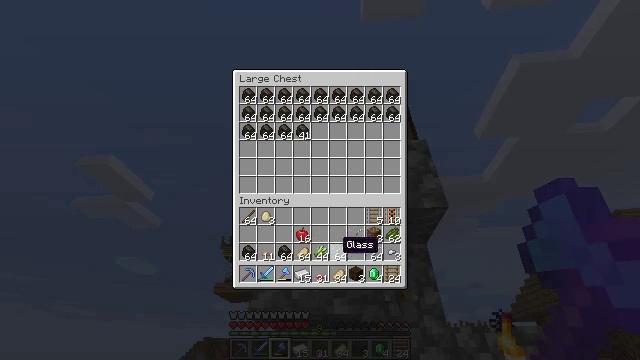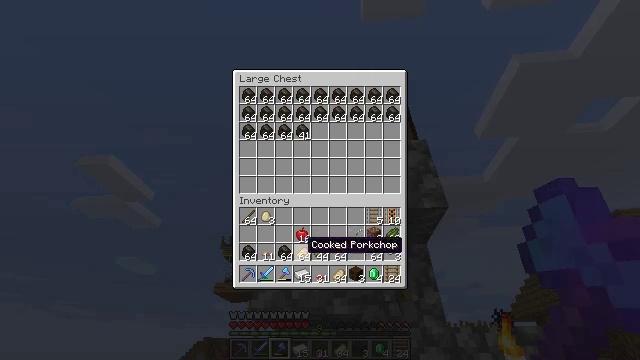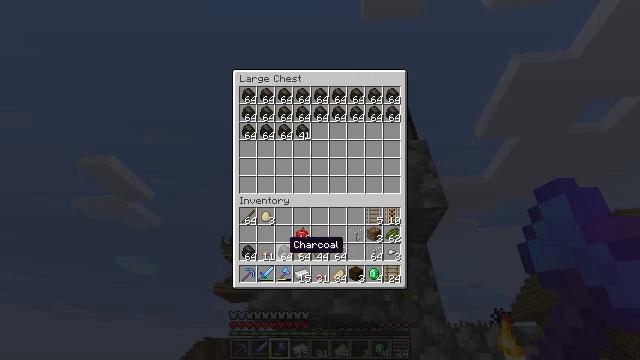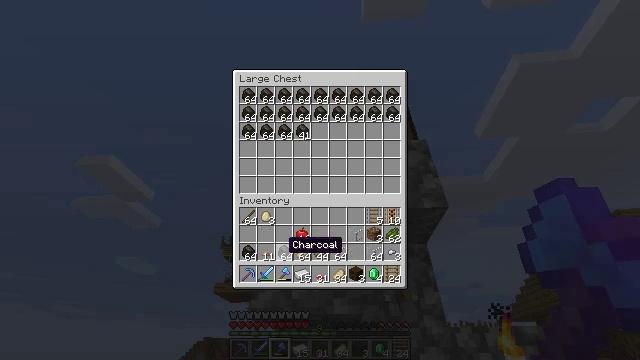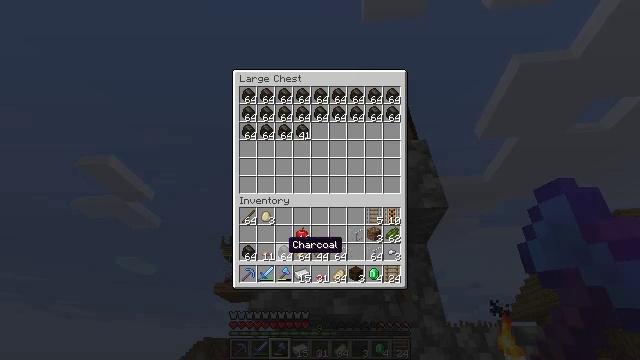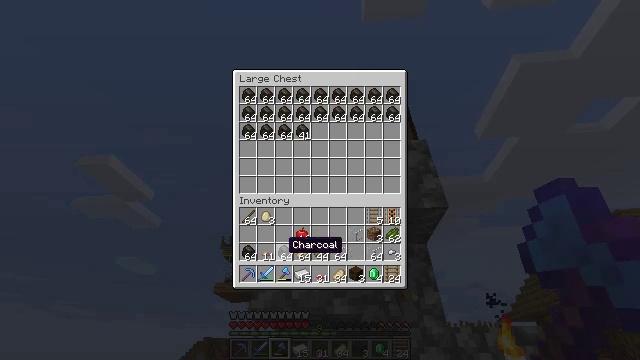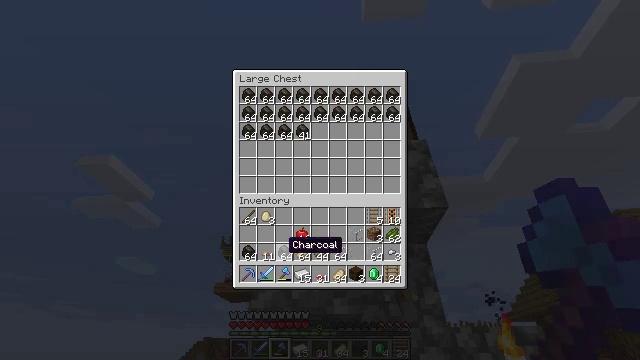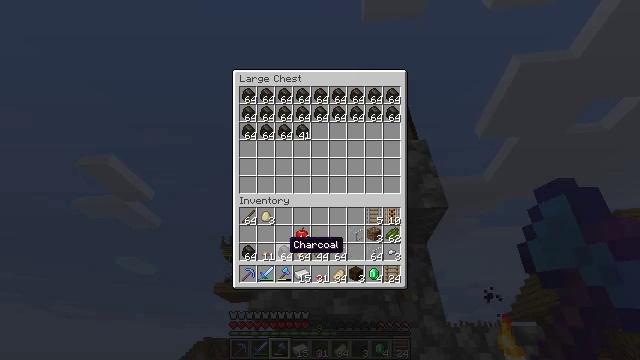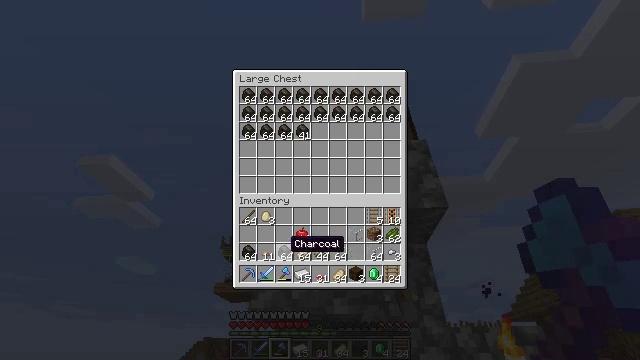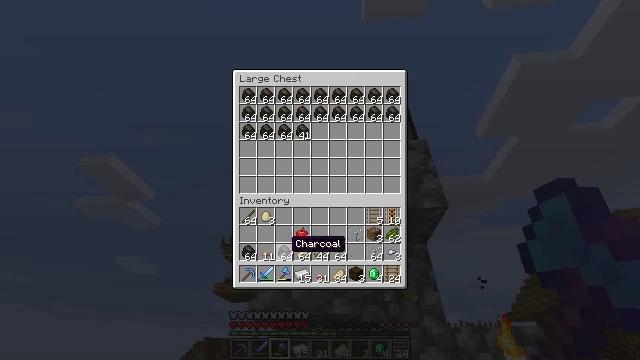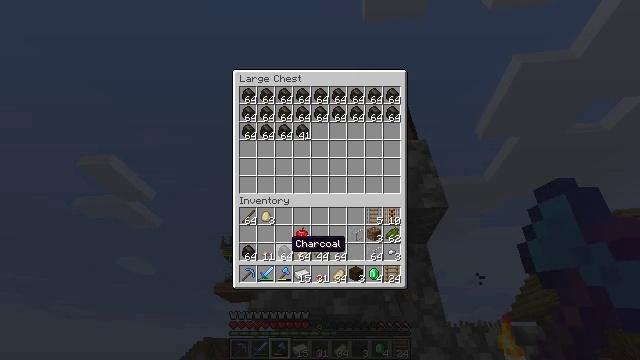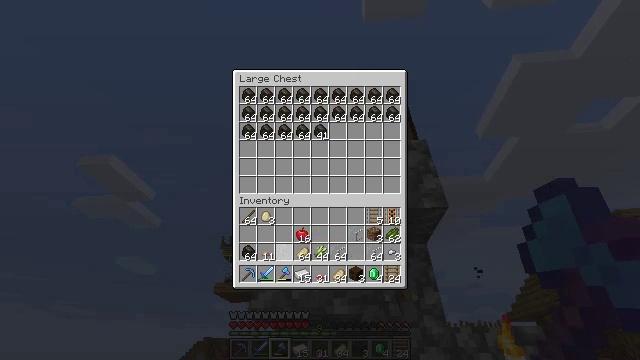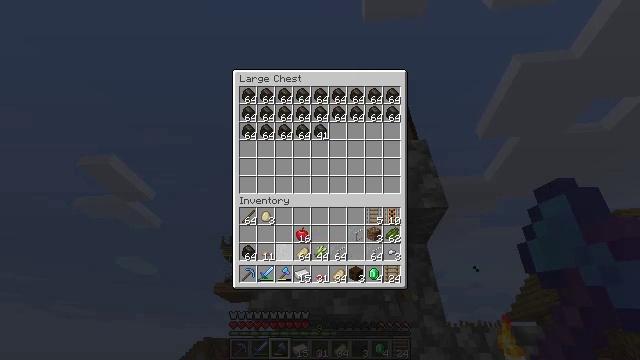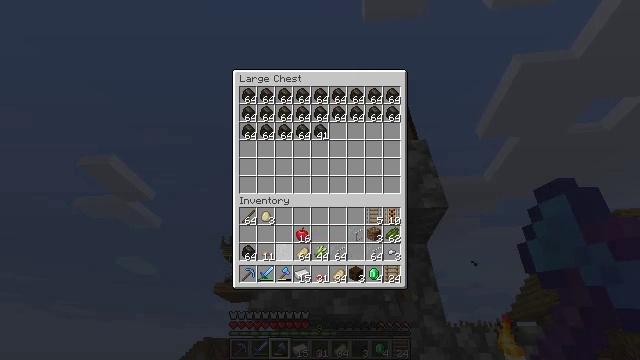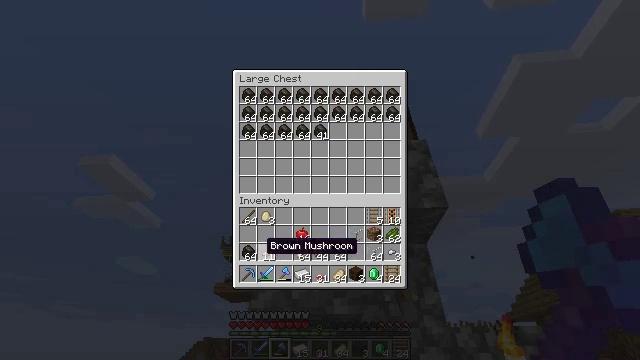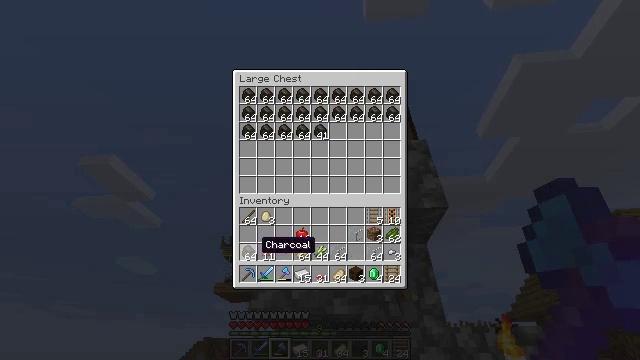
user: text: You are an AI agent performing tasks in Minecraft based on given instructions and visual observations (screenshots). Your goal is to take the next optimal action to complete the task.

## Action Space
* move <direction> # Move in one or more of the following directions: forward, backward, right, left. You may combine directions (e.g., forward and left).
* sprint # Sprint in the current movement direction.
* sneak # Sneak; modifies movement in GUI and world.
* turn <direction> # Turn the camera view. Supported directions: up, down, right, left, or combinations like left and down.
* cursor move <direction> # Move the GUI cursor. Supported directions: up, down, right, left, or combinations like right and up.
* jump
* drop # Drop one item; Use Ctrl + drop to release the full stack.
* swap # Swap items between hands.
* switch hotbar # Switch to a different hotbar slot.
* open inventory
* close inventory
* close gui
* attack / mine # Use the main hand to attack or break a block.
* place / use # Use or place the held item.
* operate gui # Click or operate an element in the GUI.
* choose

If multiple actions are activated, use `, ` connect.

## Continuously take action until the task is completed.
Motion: motion action
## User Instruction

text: Craft a green dye.
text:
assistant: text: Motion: sneak, cursor move left
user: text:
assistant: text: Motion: sneak, cursor move left
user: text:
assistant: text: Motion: sneak
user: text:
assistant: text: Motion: sneak
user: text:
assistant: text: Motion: sneak
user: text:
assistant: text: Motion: sneak
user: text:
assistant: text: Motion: sneak
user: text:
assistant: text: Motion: sneak
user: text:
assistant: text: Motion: sneak
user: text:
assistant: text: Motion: sneak
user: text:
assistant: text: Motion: sneak, operate gui
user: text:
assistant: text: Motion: sneak, operate gui
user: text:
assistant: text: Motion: sneak, cursor move left, operate gui
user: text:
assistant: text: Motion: sneak, cursor move left
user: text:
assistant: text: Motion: sneak
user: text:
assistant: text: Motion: sneak
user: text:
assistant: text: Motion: sneak
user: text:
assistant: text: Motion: sneak
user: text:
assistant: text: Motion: sneak
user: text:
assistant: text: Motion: sneak
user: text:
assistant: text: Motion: sneak
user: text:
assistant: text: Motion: sneak
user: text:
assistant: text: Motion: sneak, operate gui
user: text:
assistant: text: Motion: sneak, operate gui
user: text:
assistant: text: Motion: sneak
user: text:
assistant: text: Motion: sneak, cursor move right and up
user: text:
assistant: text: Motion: sneak, cursor move right and up
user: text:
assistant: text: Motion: sneak, cursor move right and up
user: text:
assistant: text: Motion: sneak
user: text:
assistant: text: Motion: sneak